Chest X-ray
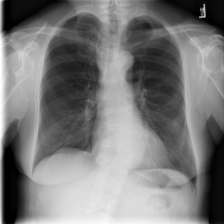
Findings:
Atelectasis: negative
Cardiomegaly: negative
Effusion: negative
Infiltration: negative
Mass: negative
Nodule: negative
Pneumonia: negative
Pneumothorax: negative
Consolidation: negative
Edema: negative
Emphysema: negative
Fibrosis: negative
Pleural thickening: negative
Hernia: negative